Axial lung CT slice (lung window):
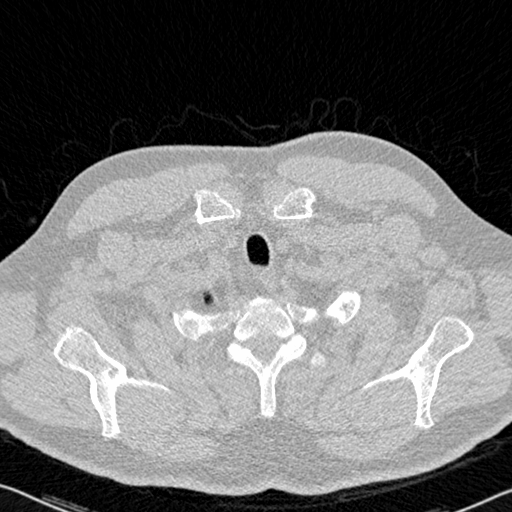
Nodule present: no